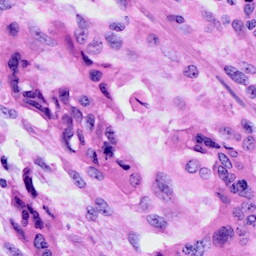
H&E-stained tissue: Cervix